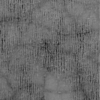
Label: not_dusty